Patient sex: F
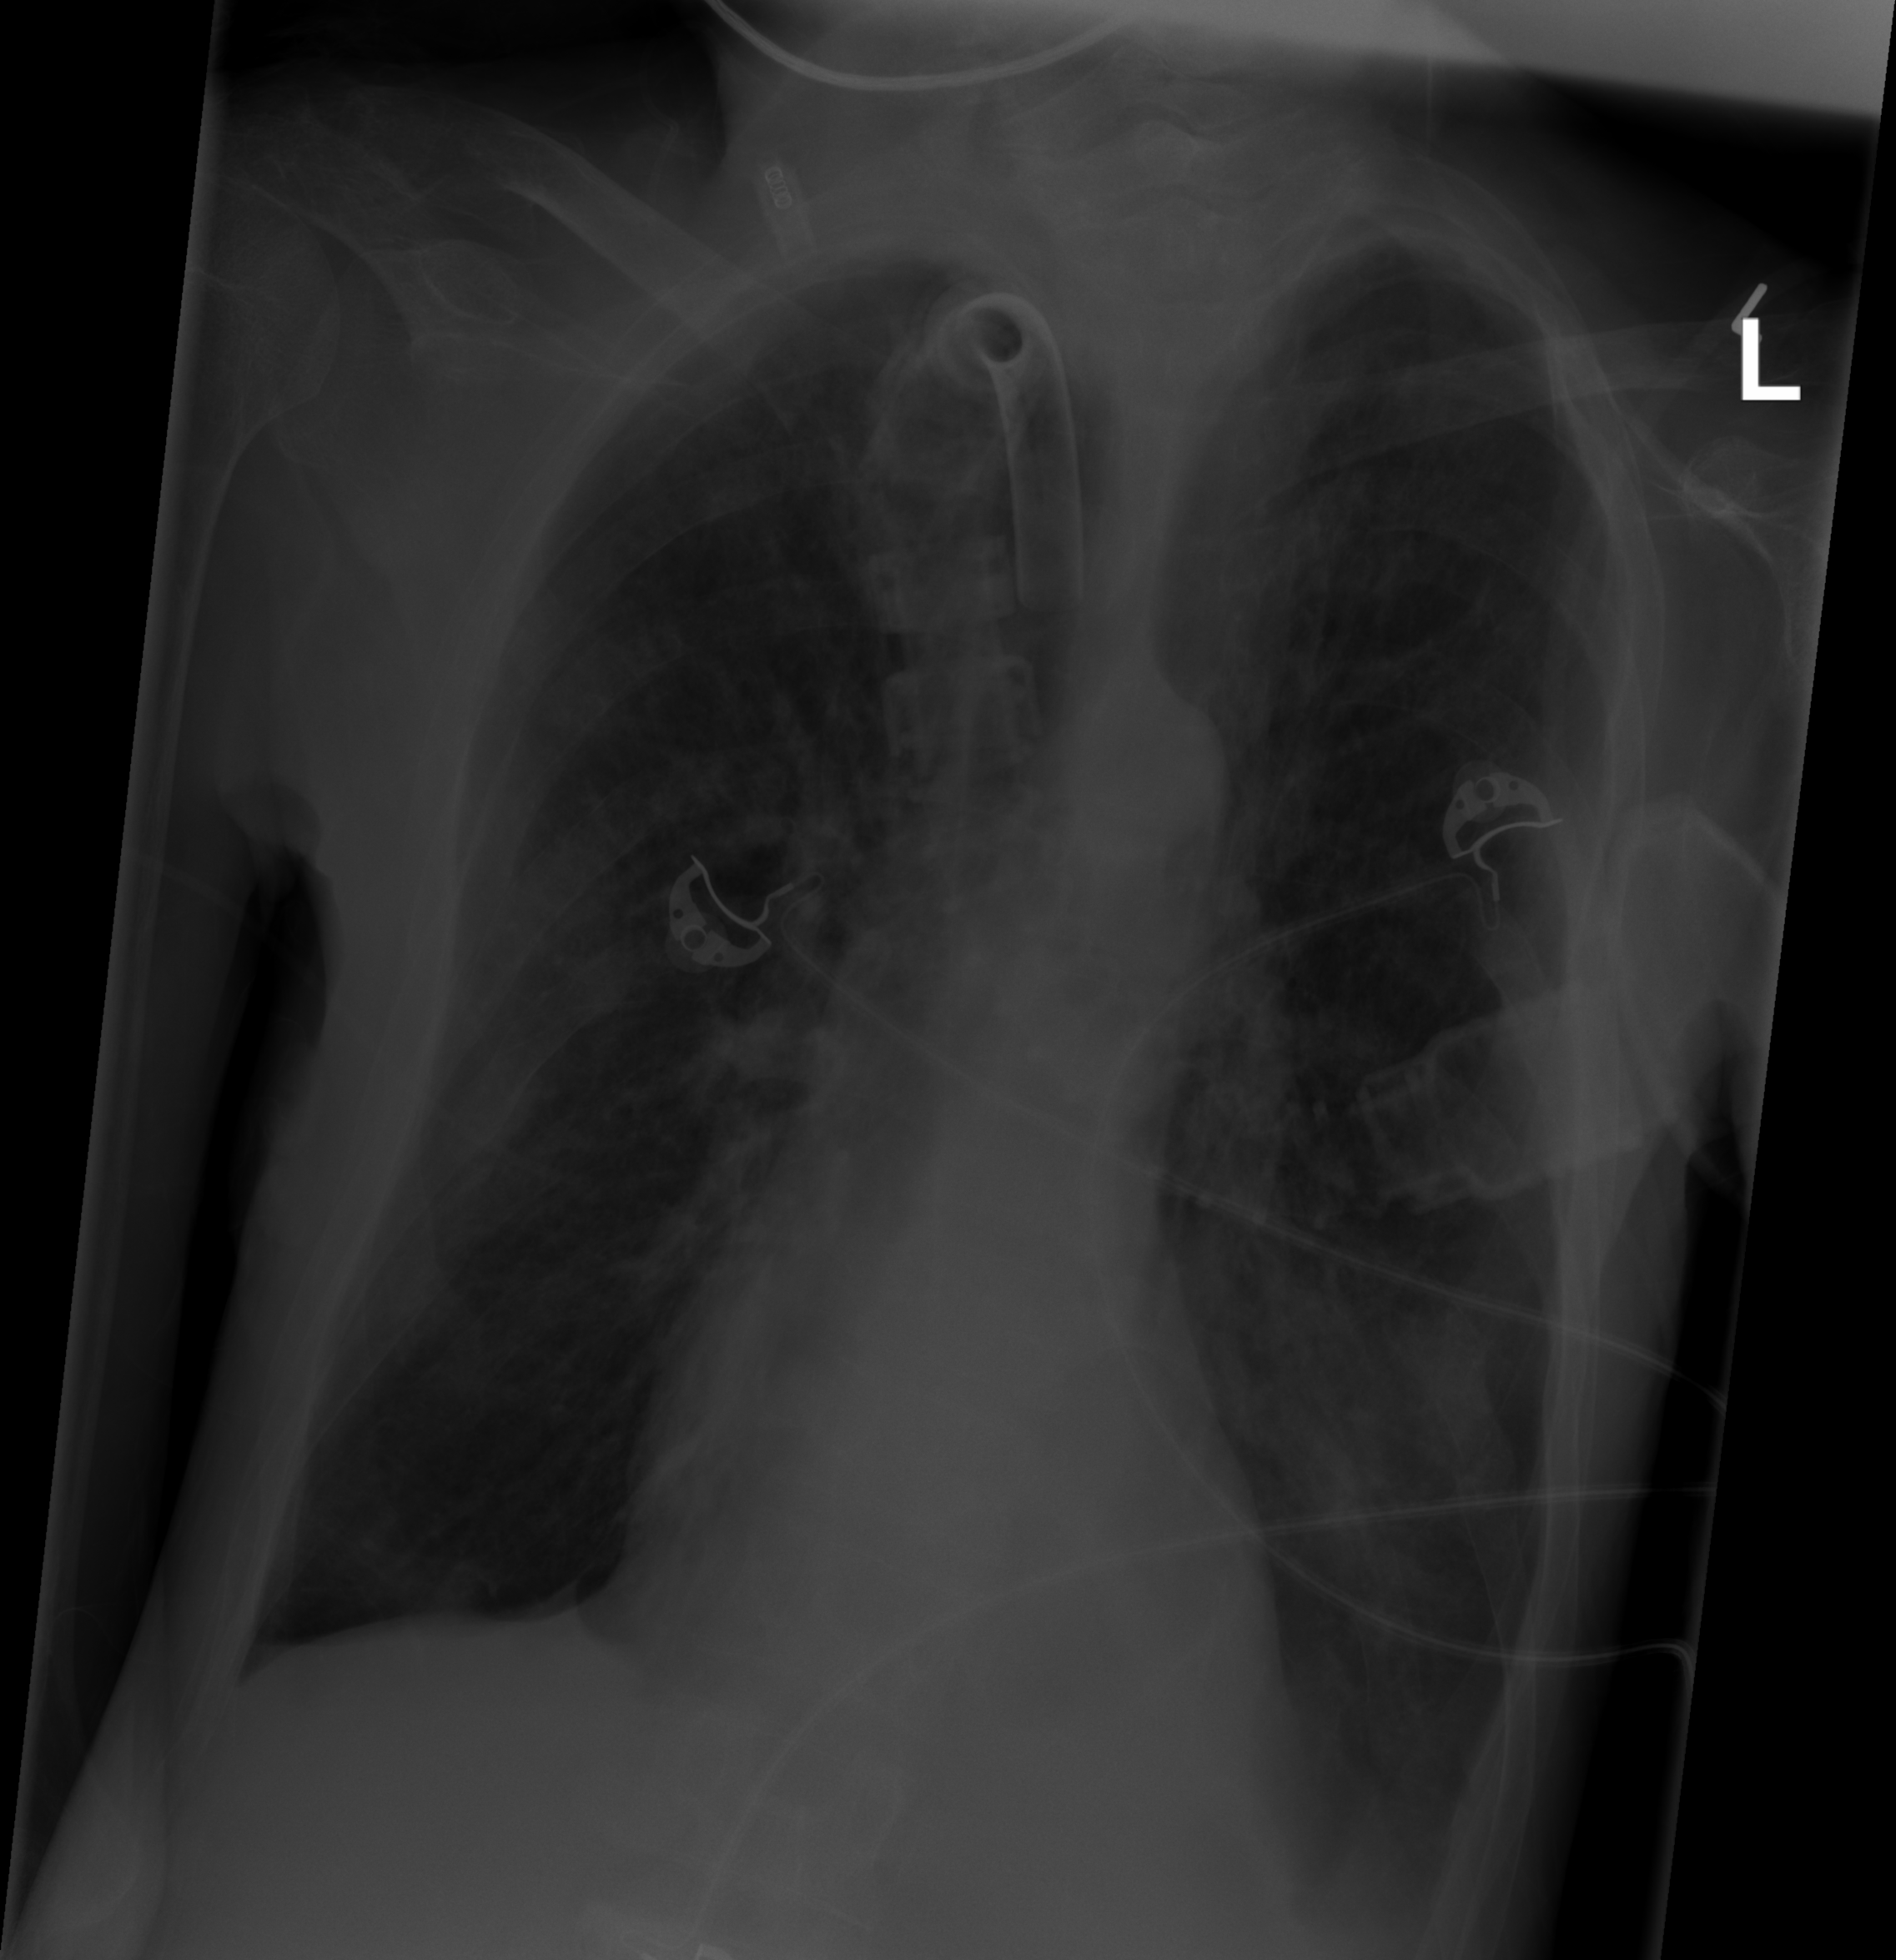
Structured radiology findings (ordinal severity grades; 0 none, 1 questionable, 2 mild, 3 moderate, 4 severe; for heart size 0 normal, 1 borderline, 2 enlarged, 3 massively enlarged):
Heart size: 0
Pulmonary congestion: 2
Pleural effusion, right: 2
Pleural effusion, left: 2
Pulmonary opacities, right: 2
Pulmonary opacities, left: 2
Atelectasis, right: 0
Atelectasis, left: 2